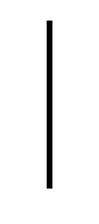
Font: Roboto_Condensed_Thin